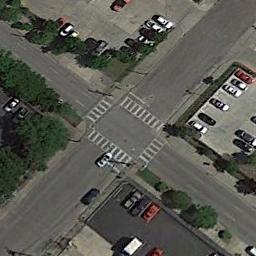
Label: intersection